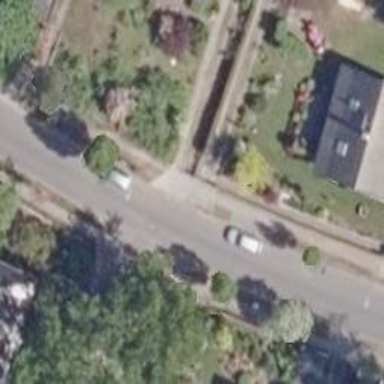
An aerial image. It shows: Residential road with asphalt surface. Both sides have sidewalks.